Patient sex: M
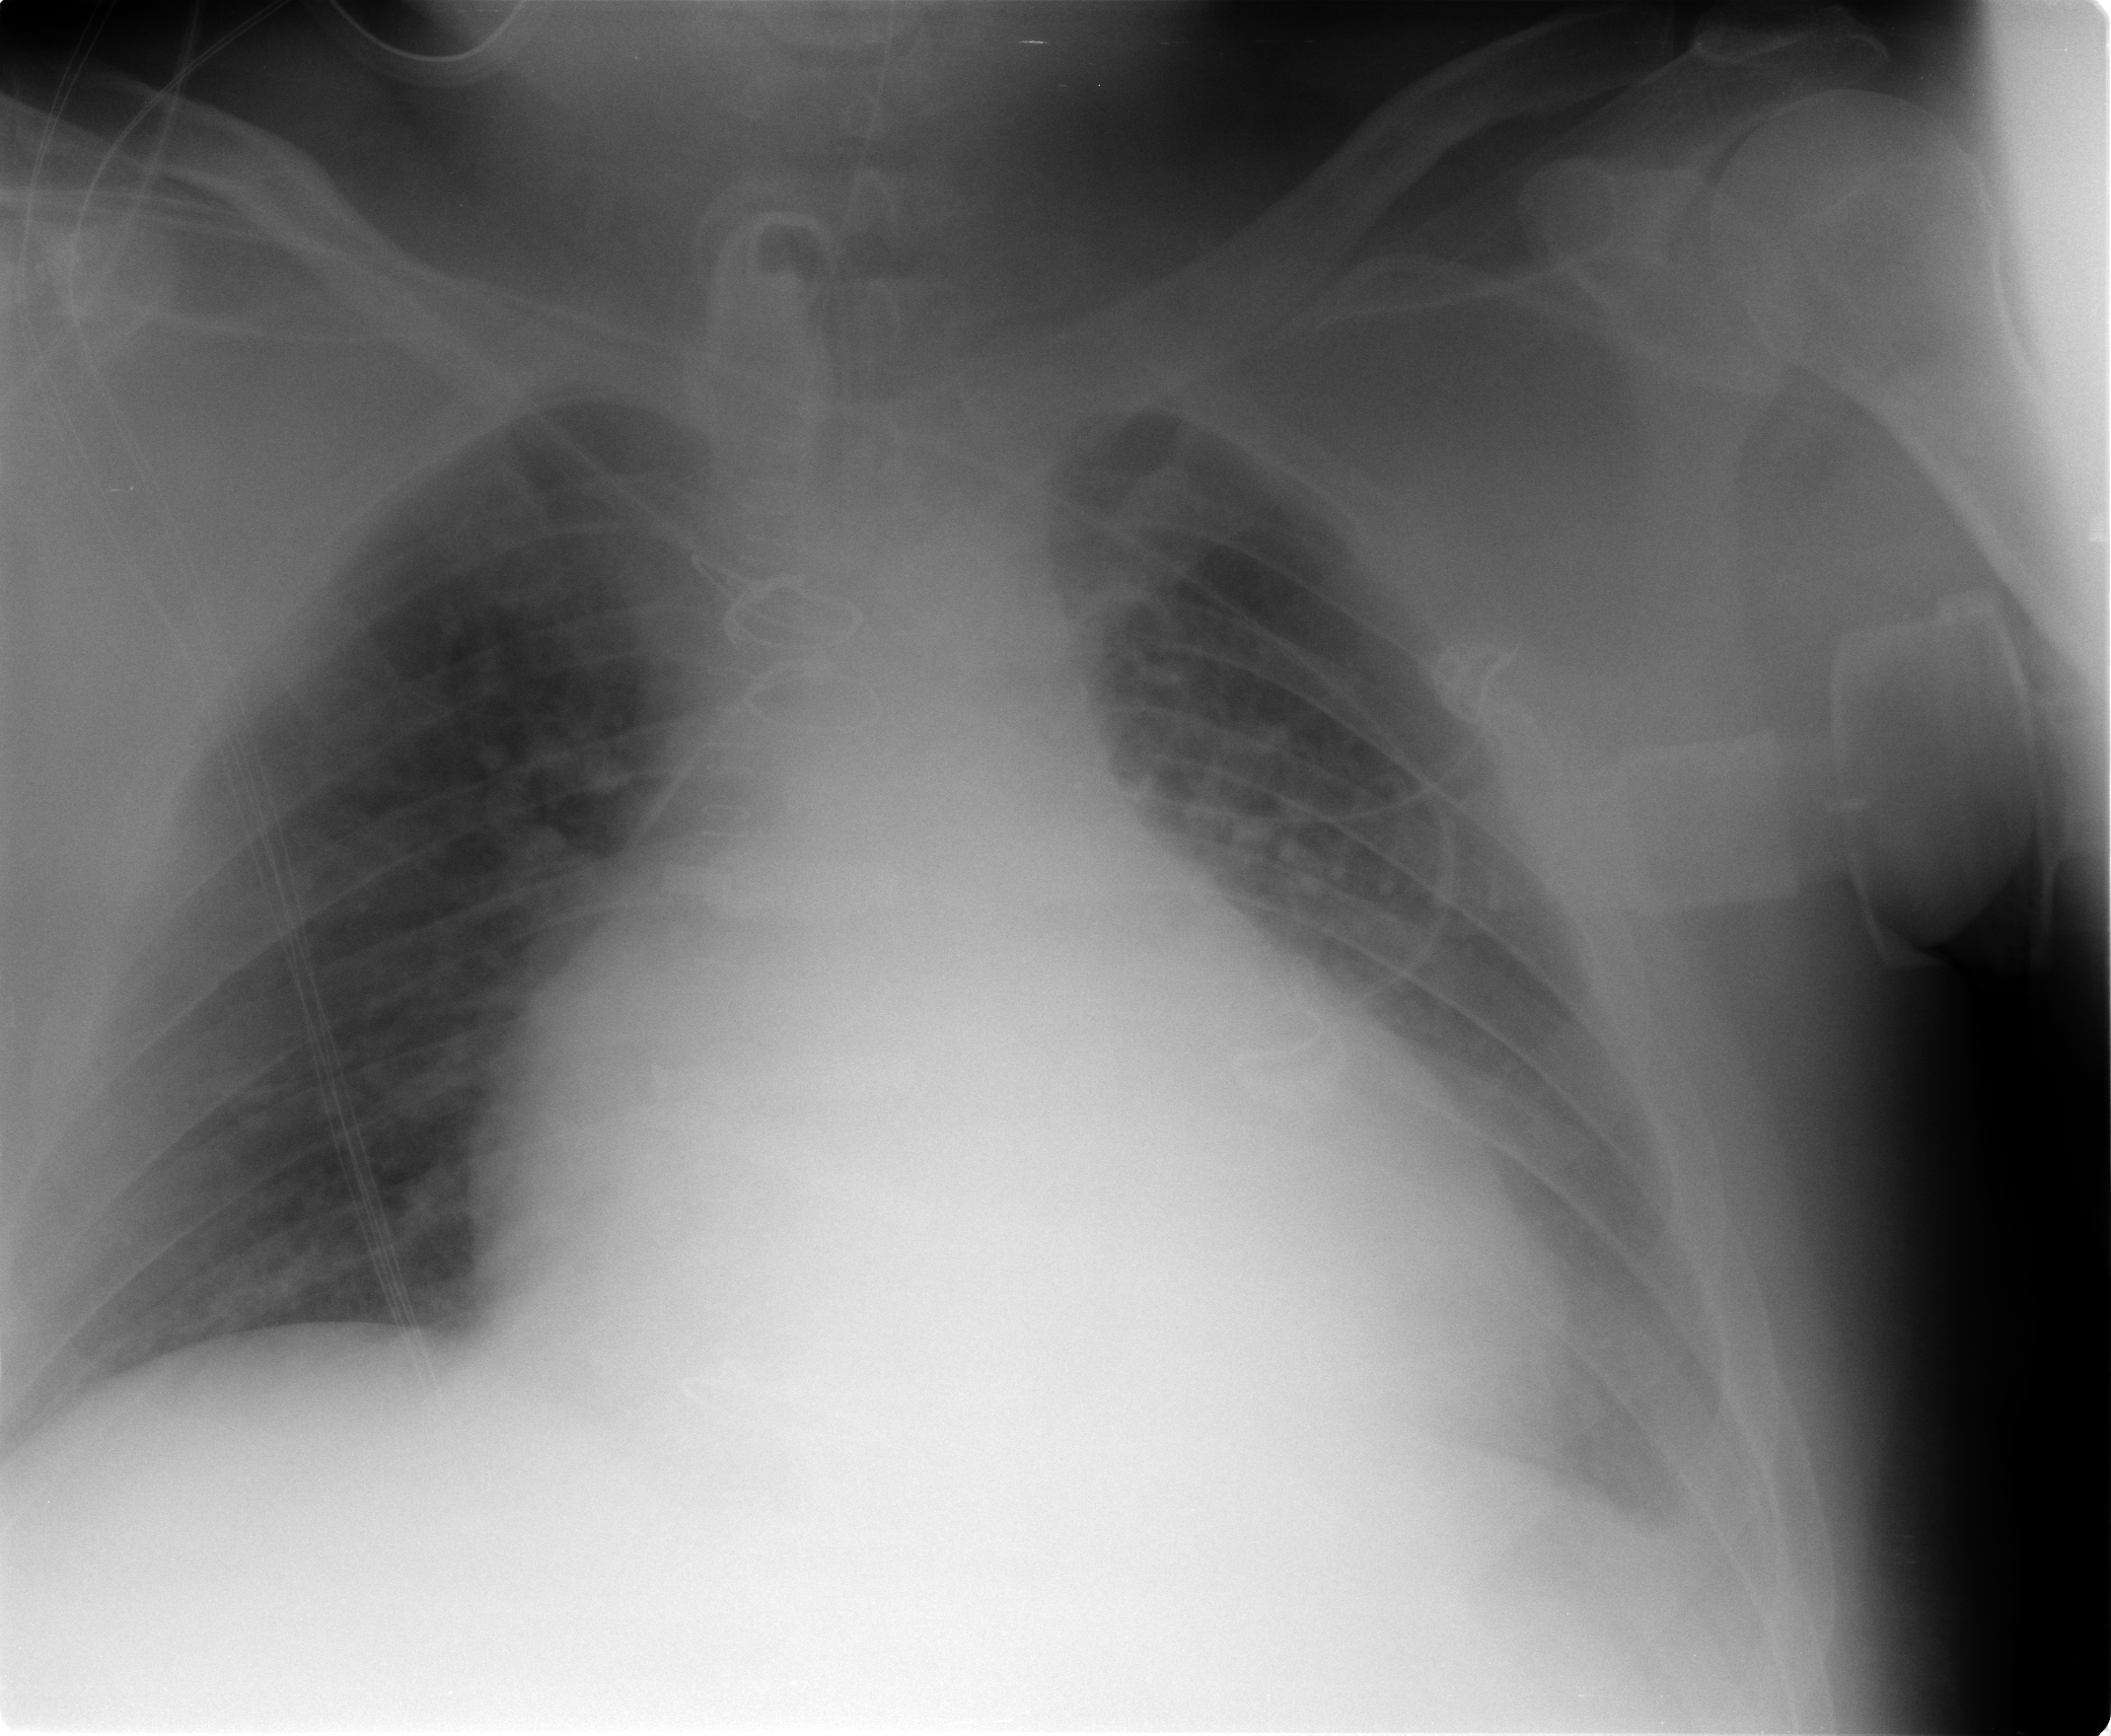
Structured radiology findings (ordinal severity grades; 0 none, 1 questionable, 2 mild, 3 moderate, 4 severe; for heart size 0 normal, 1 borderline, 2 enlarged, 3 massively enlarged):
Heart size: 2
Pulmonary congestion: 2
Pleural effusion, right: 2
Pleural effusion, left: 3
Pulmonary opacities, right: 1
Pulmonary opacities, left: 1
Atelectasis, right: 2
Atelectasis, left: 2